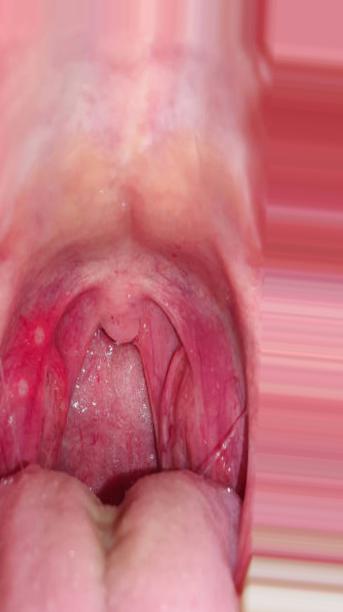
Condition: Mouth Ulcer